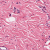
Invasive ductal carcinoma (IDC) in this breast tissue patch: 0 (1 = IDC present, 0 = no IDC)